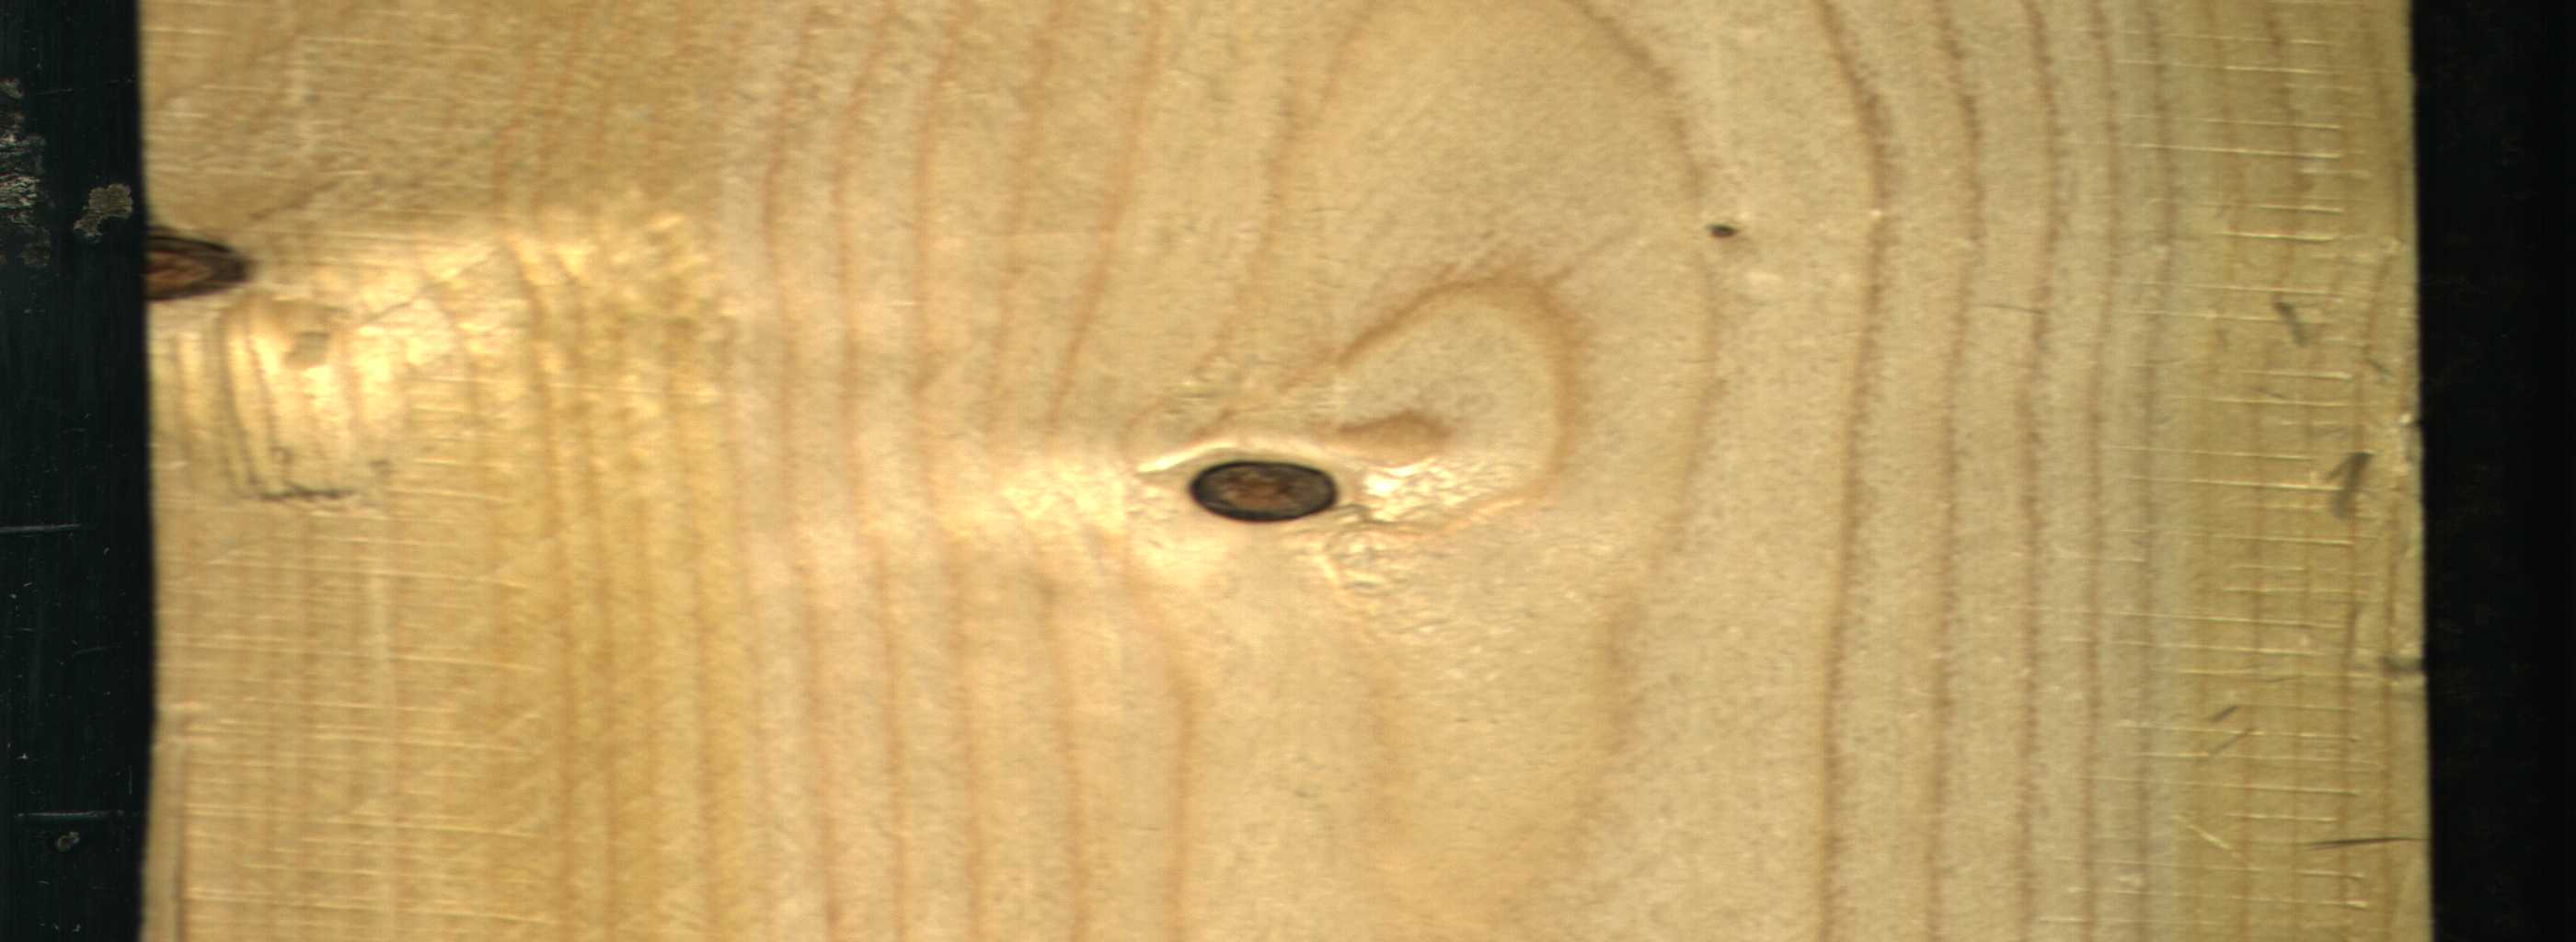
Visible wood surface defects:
Dead_Knot
Dead_Knot
Live_Knot